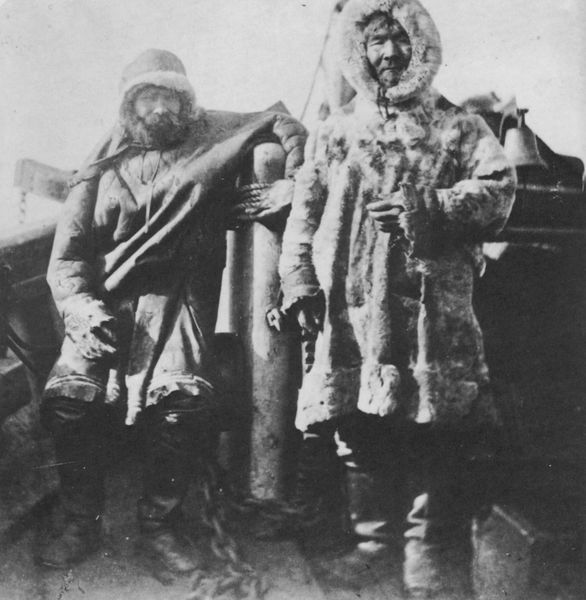
Titel: Russische und samojedische Führer auf dem Weg zur Petschora-Mündung
Künstler: Russischer Photograph
Standort: London
Institution: The Royal Geographical Society
Schlagwörter: dunkel, himmel, sitzen, grau, hell, holz, licht, männer, schwarz, weiss, bart, bärte, mützen, pelz, stehen, bild, kalt, norden, sonne, boden, mantel, boot, fell, schiff, zwei, fischer, russland, kette, sonnenlicht, winter, zwei männer, pfosten, foto, fotografie, photographie, pfahl, kälte, schwarz weiss, jacken, angel, mäntel, stiefel, nerz, photo, pelzkragen, pelzmantel, glocke, angler, kapuze, pelzbesatz, kapuzen, sibirien, eskimos, eskimis, eskimo, schiffsglocke